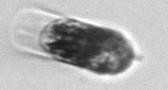
Label: Hemiaulus